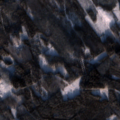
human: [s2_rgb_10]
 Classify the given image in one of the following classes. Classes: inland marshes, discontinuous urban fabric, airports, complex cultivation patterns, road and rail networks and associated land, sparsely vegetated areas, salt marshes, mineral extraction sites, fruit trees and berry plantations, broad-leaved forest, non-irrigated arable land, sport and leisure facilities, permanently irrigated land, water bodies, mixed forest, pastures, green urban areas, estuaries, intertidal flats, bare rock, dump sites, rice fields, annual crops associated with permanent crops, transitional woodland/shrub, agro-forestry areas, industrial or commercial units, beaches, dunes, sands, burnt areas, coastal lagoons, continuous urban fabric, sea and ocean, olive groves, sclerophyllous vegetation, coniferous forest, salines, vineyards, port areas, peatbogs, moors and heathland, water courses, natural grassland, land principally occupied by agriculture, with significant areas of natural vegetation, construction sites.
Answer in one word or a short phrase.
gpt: coniferous forest, mixed forest, transitional woodland/shrub